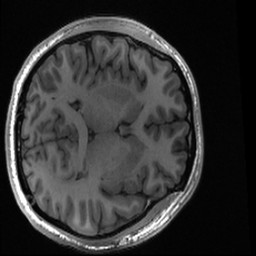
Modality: T1w
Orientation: axial
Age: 18
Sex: female